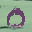
Label: 0